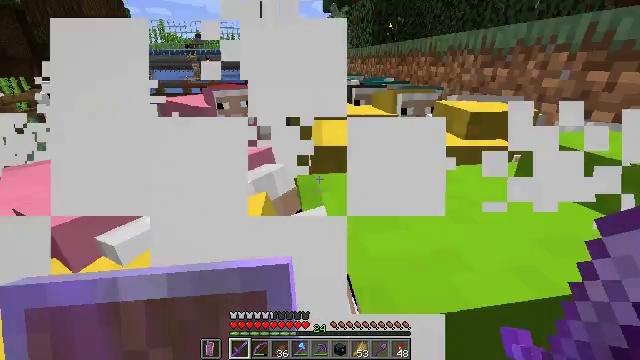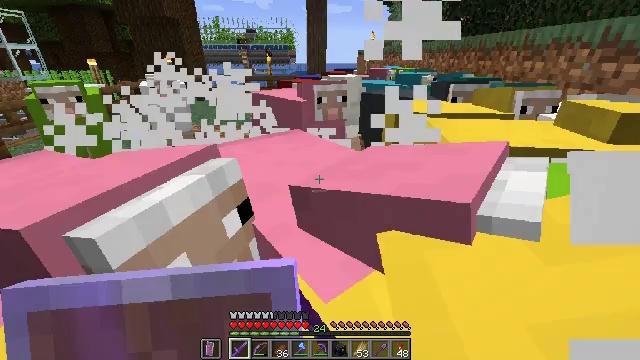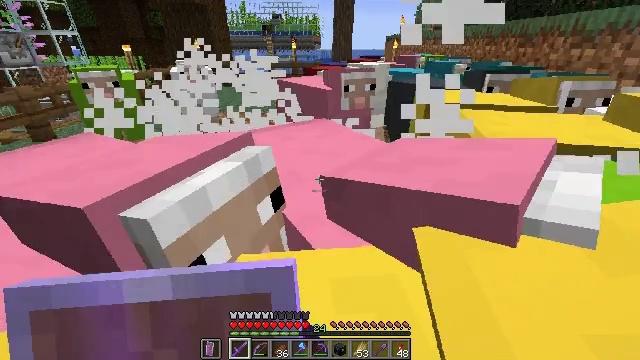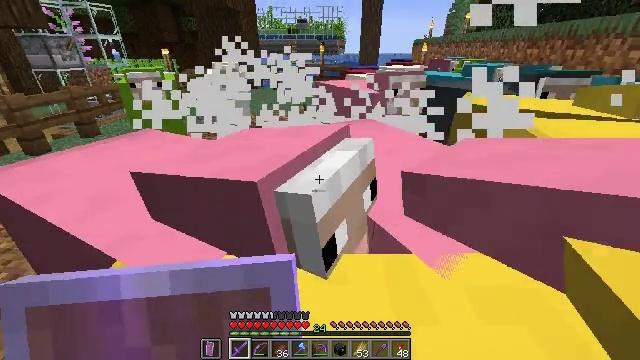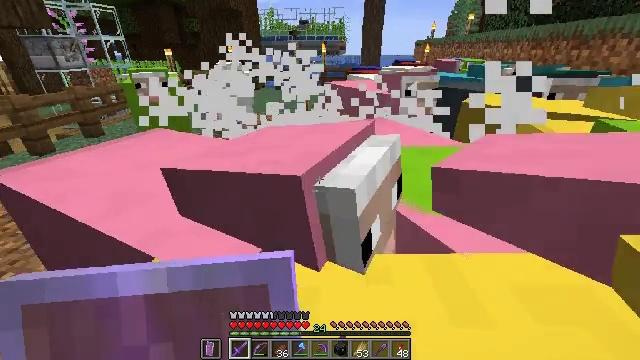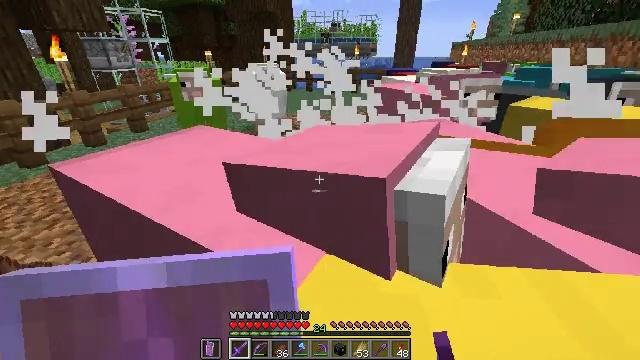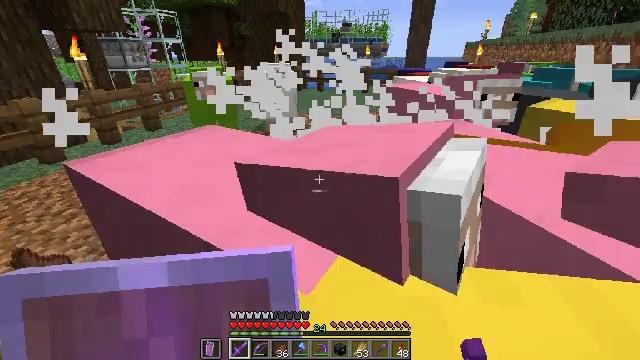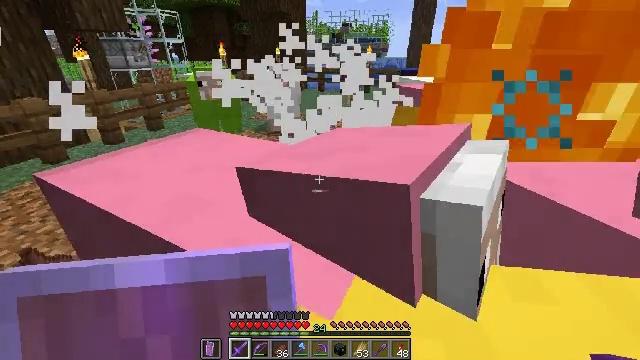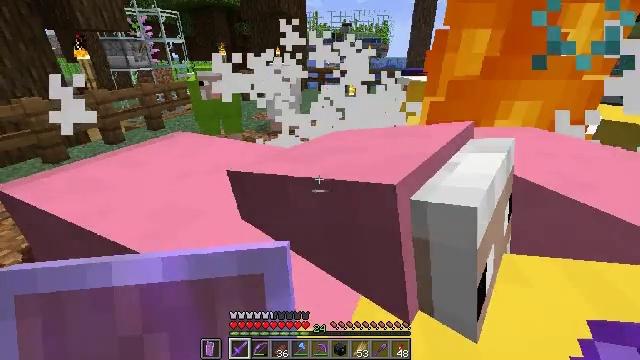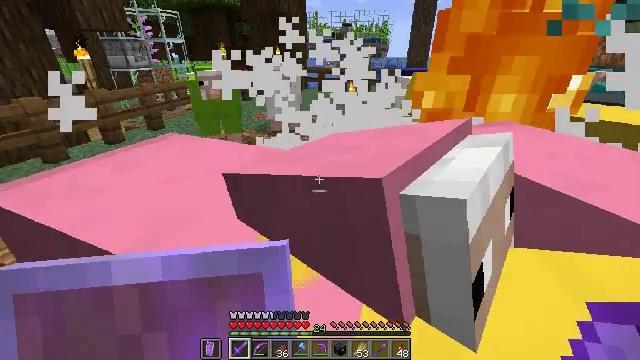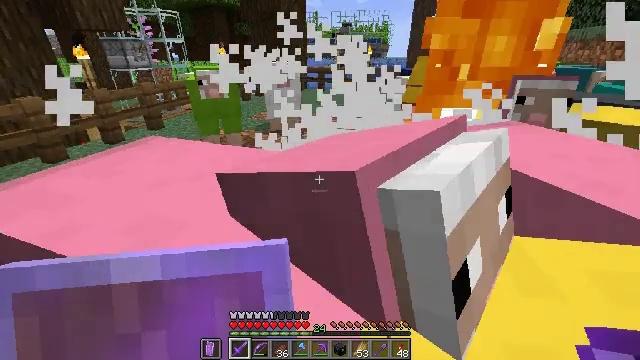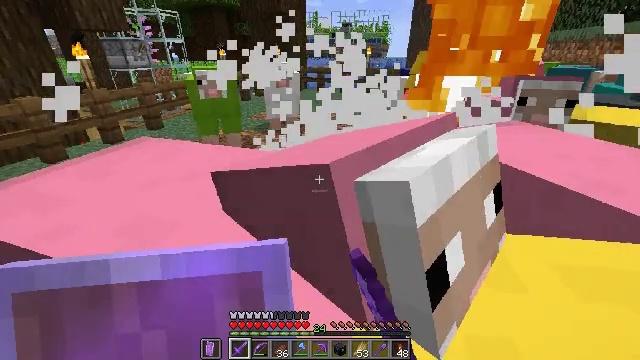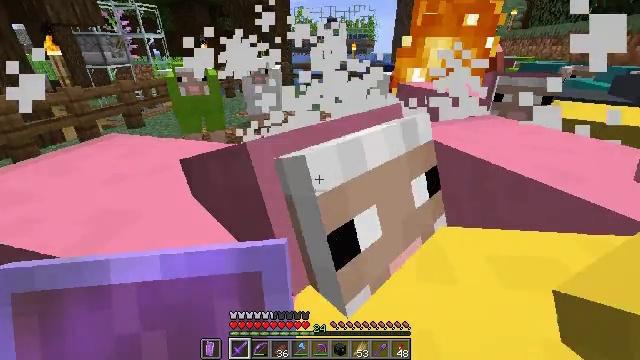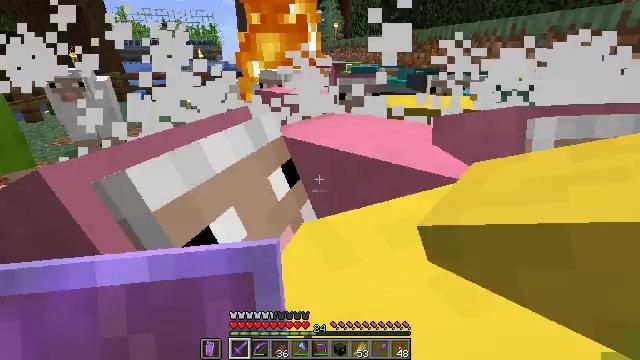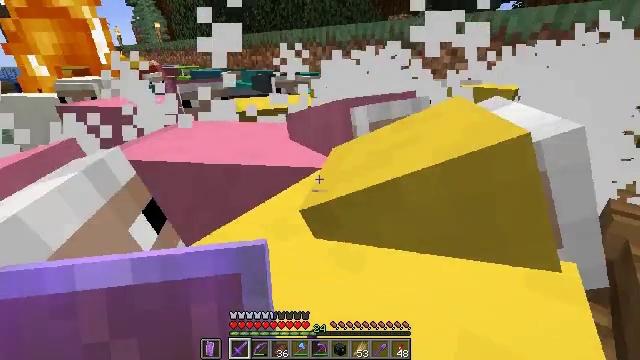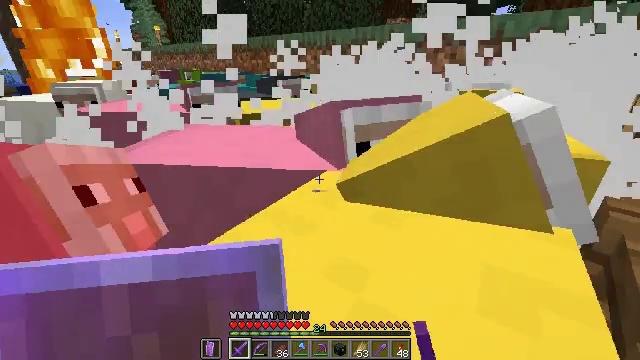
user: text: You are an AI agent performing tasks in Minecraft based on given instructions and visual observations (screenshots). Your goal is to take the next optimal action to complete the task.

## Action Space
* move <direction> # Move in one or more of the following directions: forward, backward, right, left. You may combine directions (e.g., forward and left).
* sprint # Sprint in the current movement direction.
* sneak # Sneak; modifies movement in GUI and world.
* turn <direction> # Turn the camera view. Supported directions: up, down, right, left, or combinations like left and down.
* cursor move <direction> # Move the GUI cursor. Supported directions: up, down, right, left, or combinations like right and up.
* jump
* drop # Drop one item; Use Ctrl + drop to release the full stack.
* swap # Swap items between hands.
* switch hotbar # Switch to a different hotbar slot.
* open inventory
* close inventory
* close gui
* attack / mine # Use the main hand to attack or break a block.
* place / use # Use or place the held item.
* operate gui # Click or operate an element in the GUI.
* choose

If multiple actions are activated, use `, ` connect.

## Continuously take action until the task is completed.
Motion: motion action
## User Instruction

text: Kill mobs.
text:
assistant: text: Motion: turn left and down, attack / mine
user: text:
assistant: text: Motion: turn left and down, attack / mine
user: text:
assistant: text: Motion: turn left, attack / mine
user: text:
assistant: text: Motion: attack / mine
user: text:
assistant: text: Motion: turn left, attack / mine
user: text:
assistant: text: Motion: turn left
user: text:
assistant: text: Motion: no_op
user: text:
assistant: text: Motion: no_op
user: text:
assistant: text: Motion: no_op
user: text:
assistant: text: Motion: attack / mine
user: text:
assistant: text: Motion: attack / mine
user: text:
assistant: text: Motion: turn right, attack / mine
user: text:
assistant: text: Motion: turn right and up, attack / mine
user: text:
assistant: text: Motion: turn right, attack / mine
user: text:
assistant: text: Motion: no_op
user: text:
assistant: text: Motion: attack / mine
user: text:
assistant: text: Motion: move right, turn left and down, attack / mine
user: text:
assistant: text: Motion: move right, turn left and up, attack / mine
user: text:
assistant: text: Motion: move right, turn left
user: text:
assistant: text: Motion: move right, turn left, attack / mine
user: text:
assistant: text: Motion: attack / mine